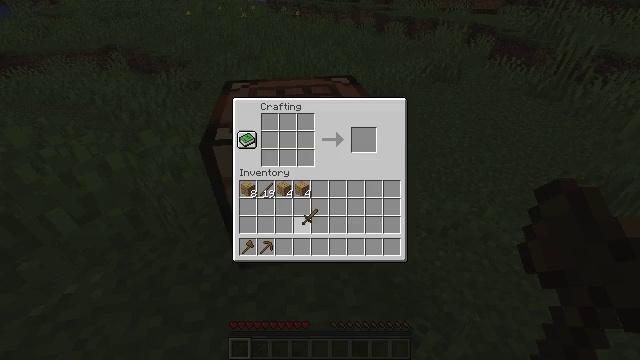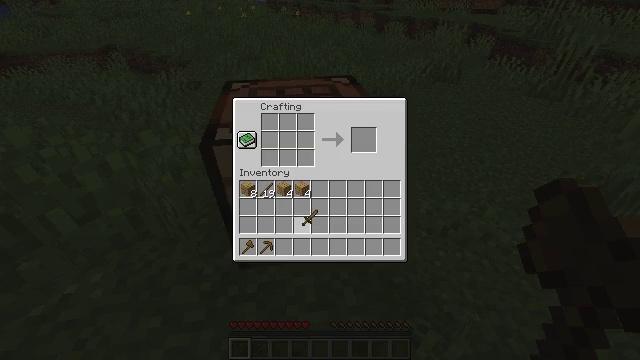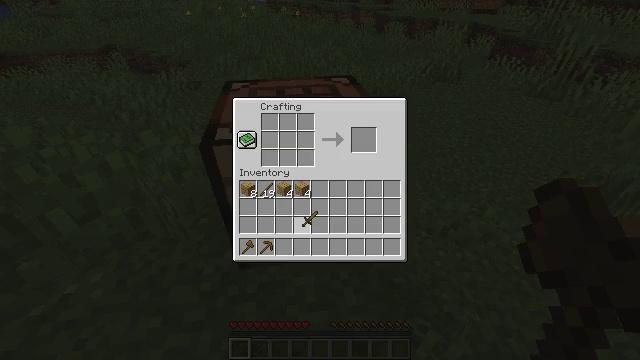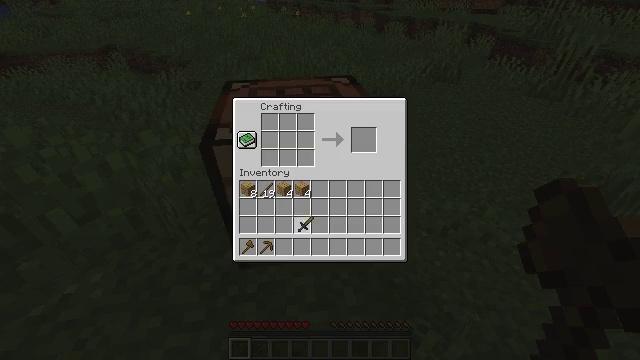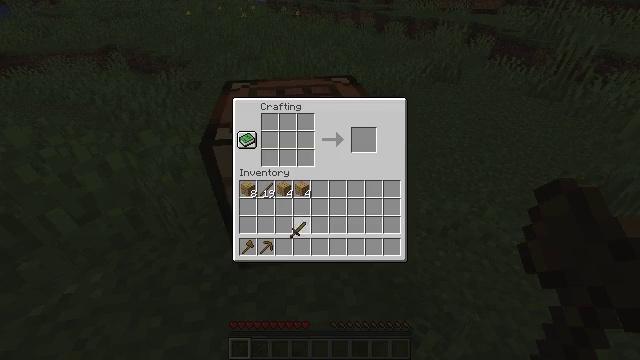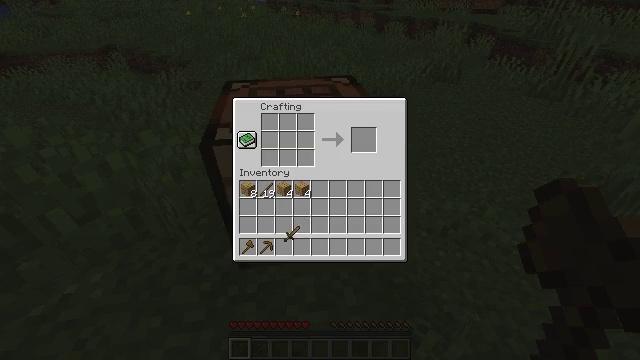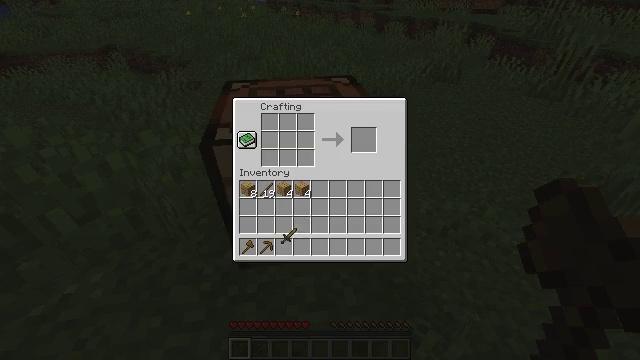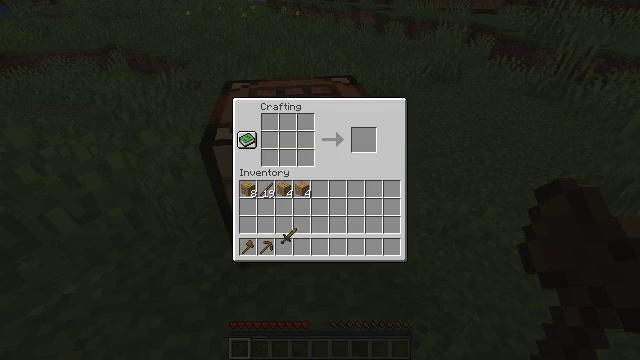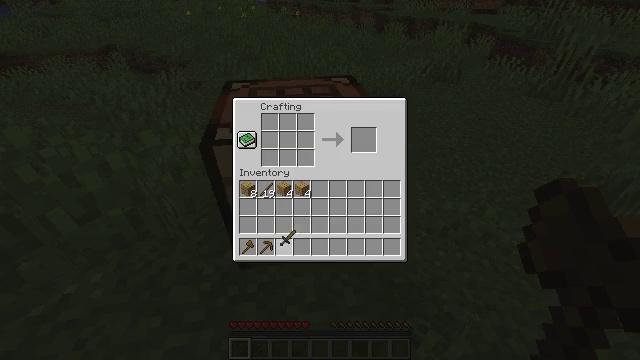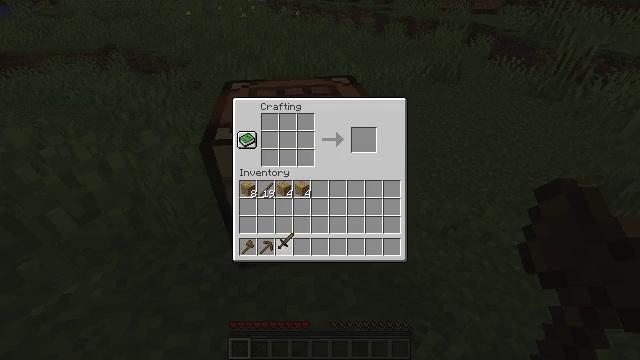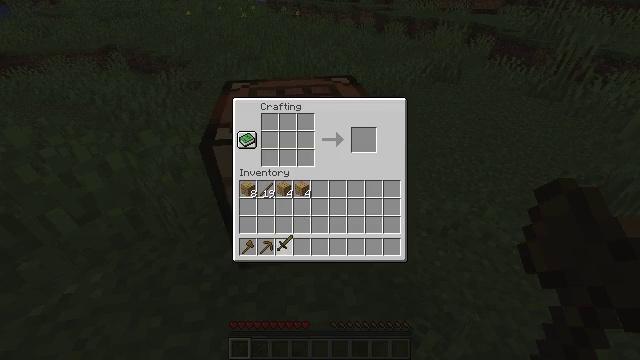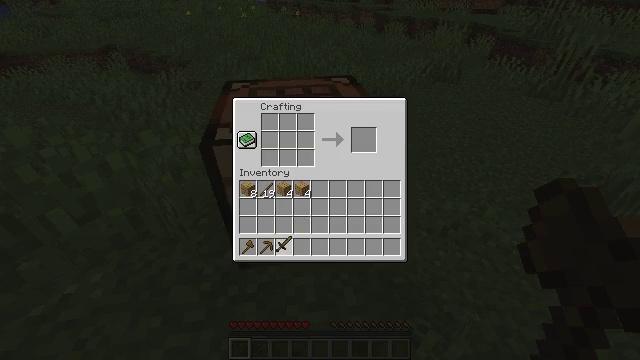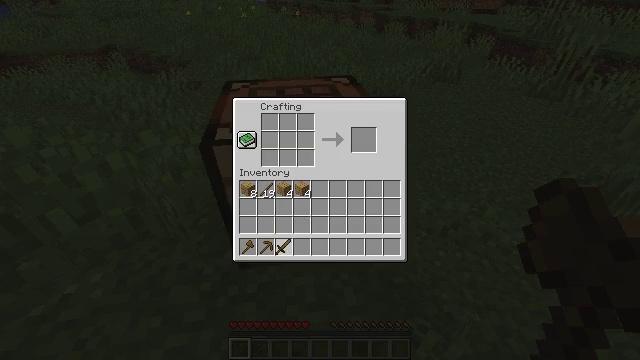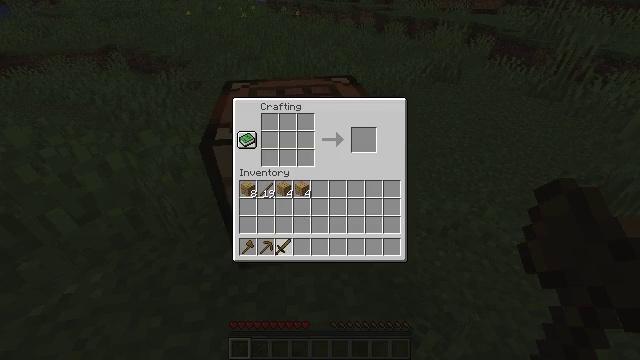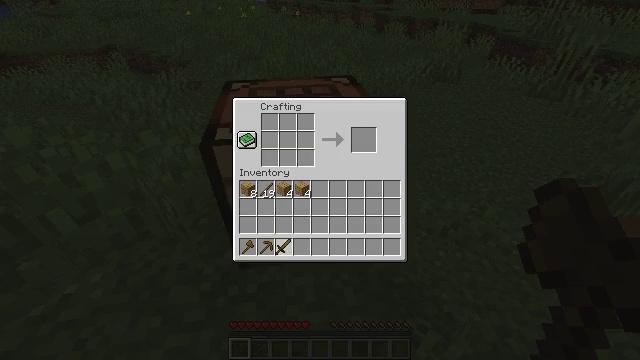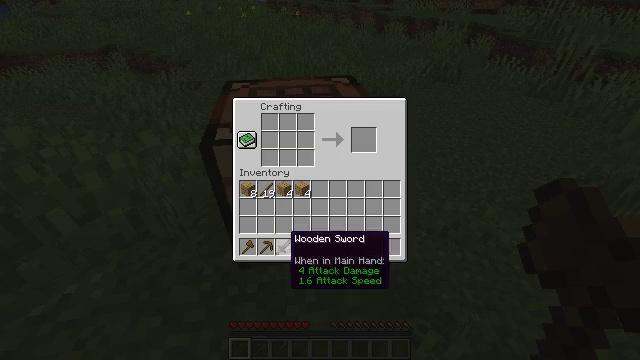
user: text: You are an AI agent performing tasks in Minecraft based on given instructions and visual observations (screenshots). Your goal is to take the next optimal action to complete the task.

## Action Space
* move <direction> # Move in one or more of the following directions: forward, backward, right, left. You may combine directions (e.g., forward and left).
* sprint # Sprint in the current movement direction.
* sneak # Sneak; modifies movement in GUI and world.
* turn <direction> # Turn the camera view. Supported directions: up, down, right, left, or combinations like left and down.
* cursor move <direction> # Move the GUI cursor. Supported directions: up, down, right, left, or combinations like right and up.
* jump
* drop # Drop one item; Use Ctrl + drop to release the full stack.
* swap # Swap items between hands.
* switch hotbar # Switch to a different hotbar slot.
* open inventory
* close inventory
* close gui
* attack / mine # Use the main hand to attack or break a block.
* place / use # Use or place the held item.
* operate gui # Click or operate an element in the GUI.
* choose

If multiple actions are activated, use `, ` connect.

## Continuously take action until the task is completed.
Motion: motion action
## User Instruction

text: Put back the crafting table.
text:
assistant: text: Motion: open gui
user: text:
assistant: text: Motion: no_op
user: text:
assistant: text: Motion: no_op
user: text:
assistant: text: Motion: cursor move left
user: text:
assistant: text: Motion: no_op
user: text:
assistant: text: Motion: no_op
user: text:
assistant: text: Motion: no_op
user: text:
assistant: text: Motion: no_op
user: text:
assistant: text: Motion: no_op
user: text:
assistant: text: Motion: no_op
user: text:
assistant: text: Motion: no_op
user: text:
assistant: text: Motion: operate gui
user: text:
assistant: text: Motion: operate gui
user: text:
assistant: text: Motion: operate gui
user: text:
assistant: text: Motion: no_op
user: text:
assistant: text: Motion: no_op
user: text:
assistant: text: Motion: no_op
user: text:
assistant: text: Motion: close gui
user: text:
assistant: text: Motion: no_op
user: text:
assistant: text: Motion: no_op
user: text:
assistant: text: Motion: no_op
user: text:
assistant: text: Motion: no_op
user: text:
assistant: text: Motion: turn up
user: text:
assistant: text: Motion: no_op
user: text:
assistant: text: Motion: no_op
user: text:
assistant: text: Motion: turn up
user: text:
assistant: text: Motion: turn up
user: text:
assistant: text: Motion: no_op
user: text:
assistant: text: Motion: turn up
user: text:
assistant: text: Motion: no_op